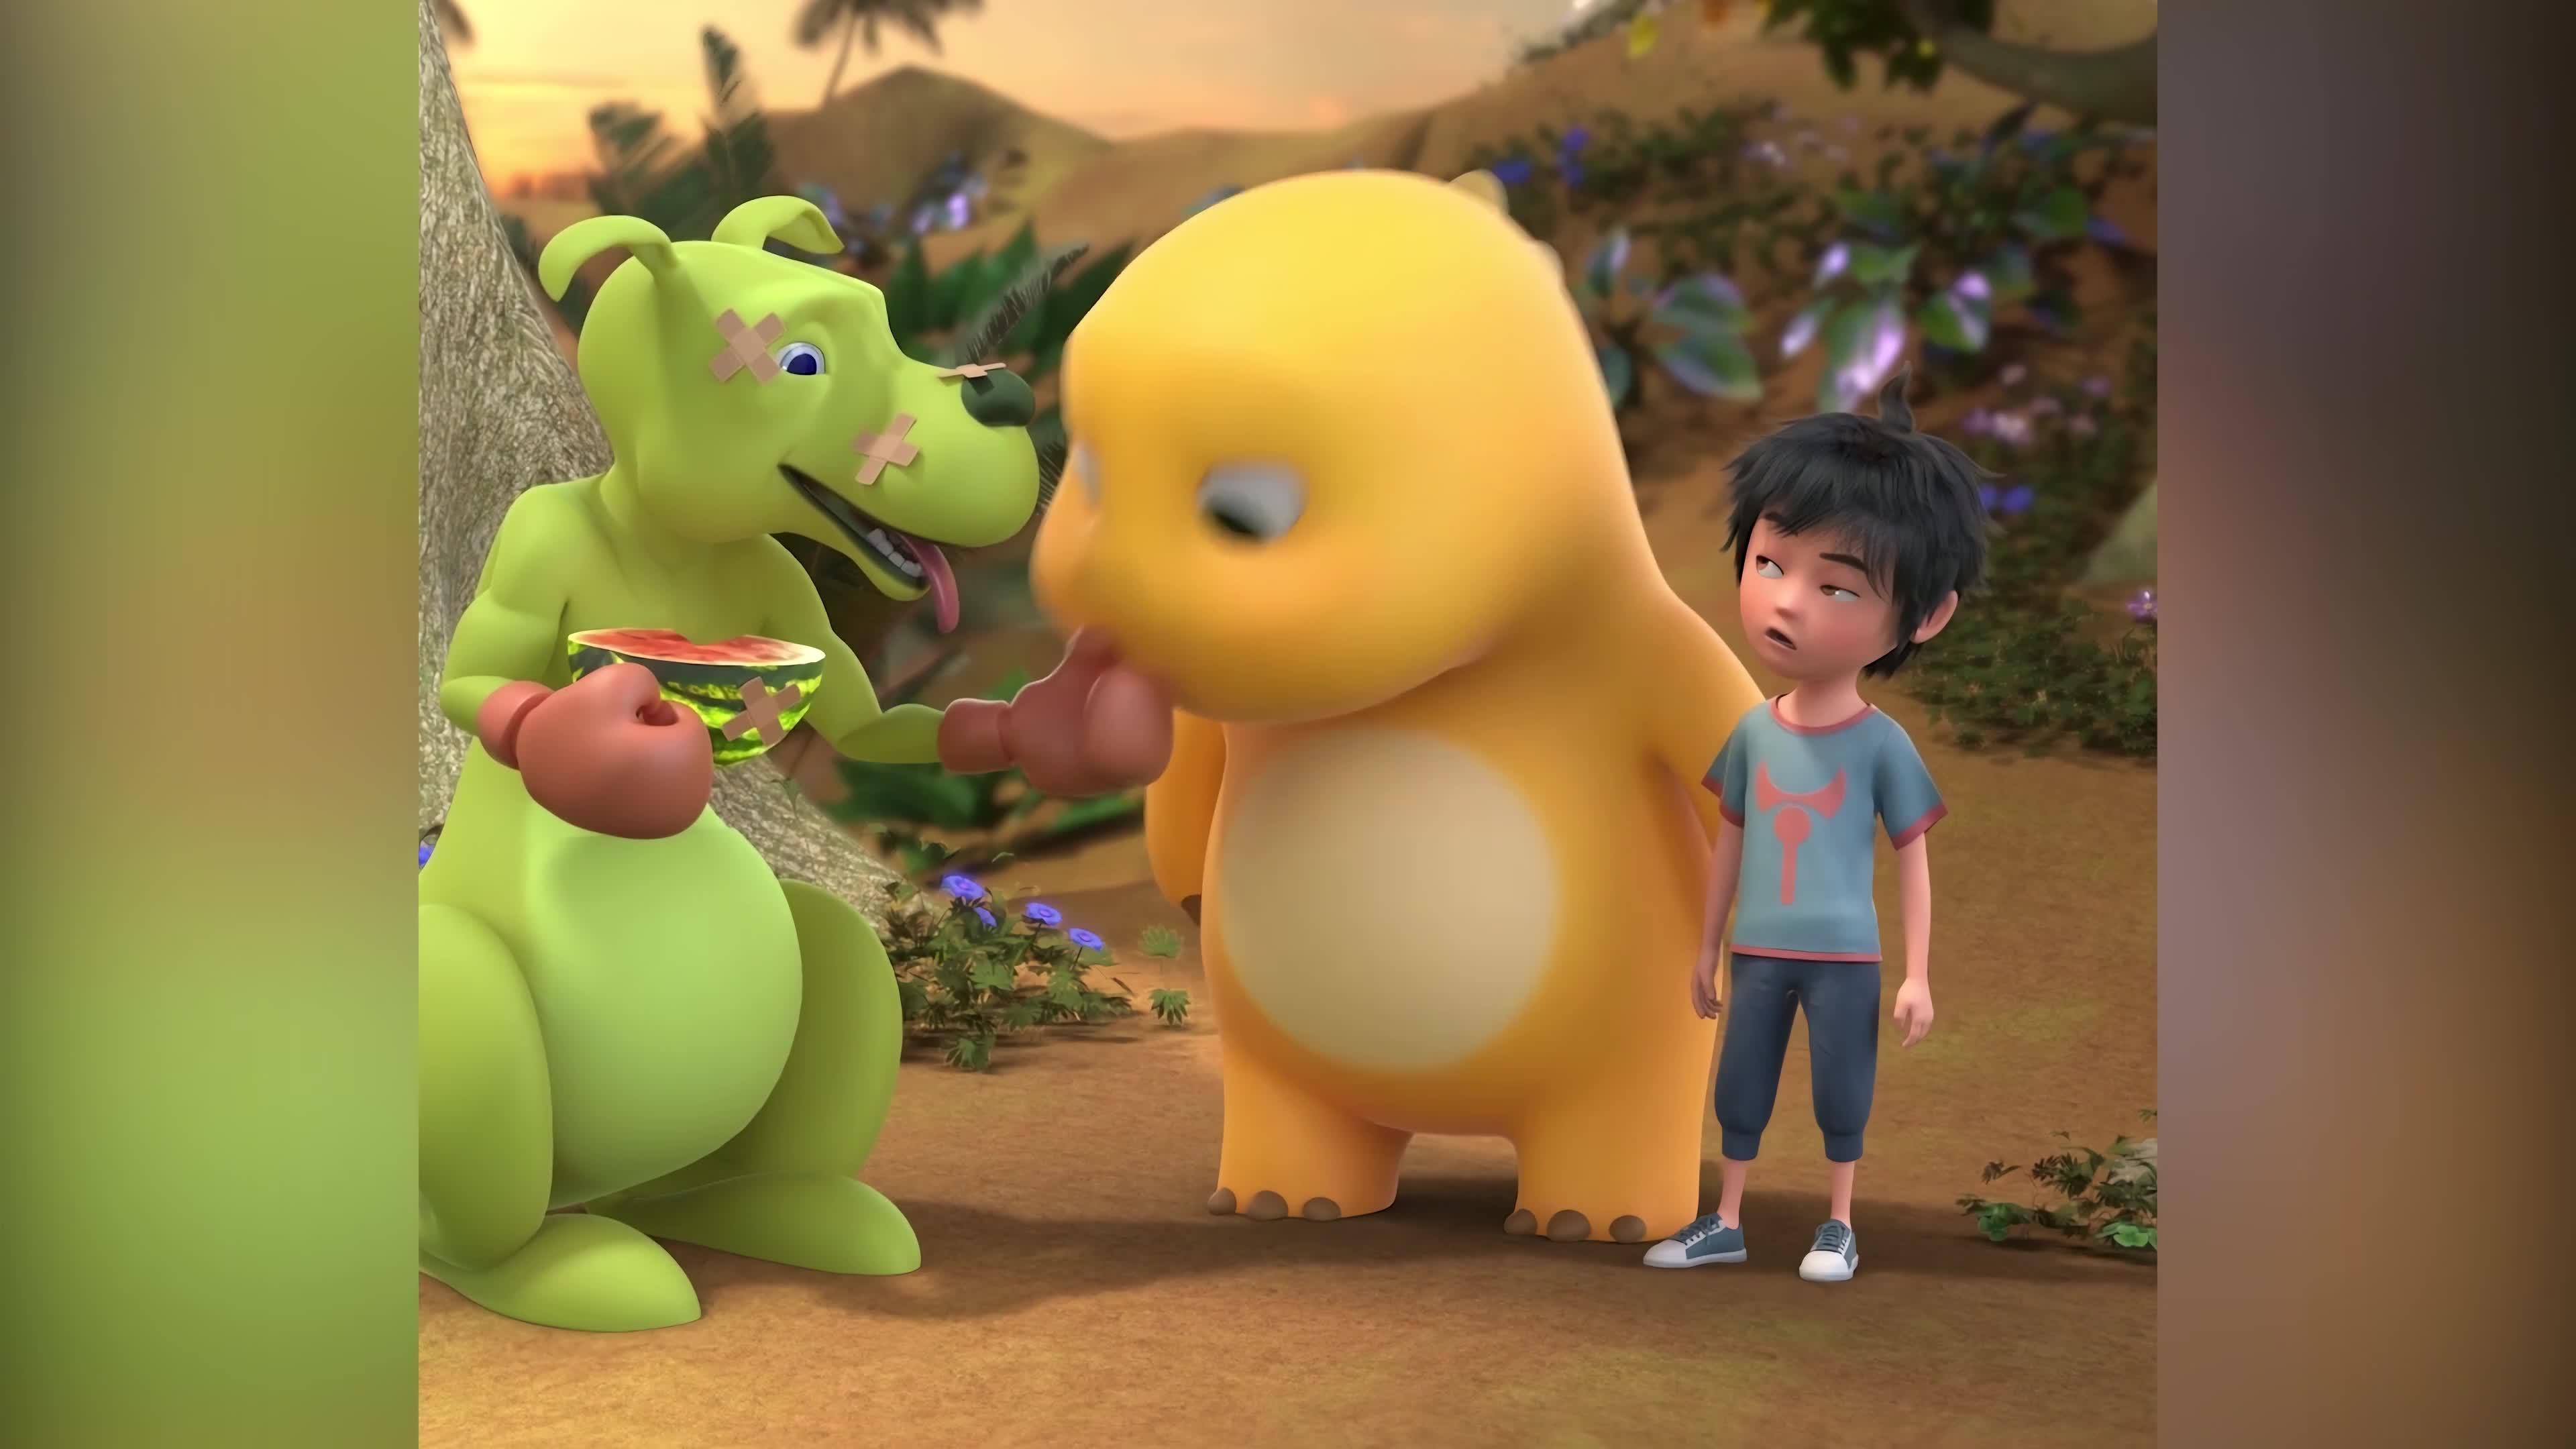
Label: nailong